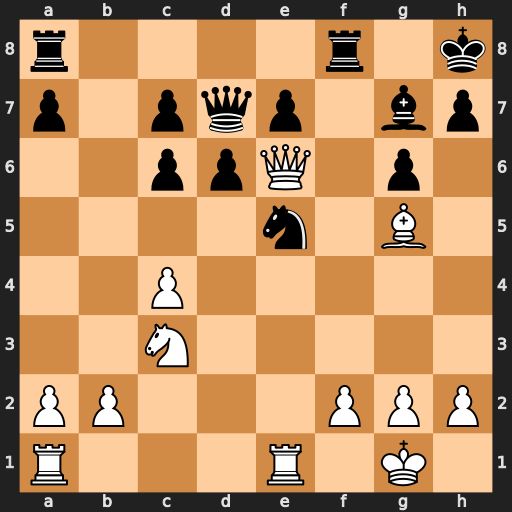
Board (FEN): r4r1k/p1pqp1bp/2ppQ1p1/4n1B1/2P5/2N5/PP3PPP/R3R1K1
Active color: w
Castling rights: -
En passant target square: -
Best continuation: Rxe5 Qxe6 Rxe6